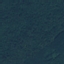
Land use / land cover class: Forest